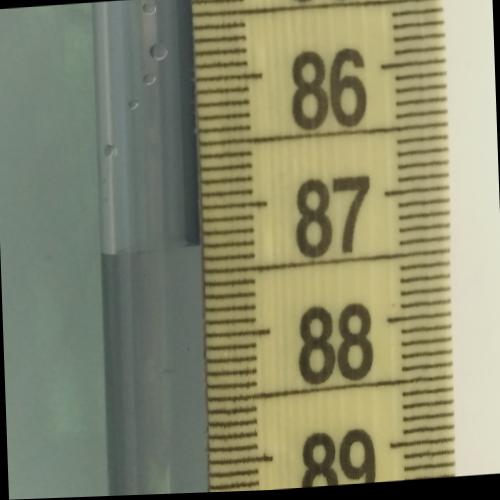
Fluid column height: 87.3 cm